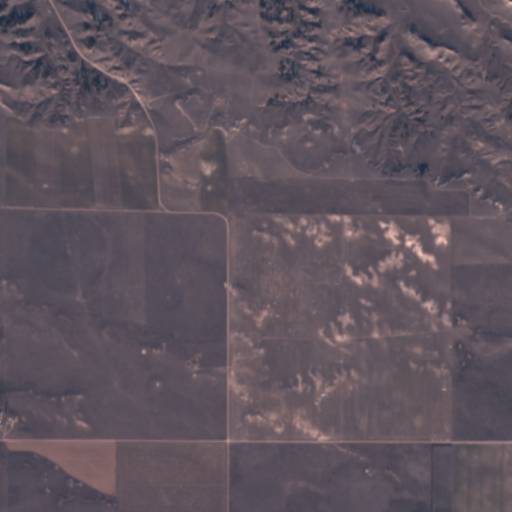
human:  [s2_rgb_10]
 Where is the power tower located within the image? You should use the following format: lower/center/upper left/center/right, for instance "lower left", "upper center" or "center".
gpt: The power tower is located in the upper of the image.
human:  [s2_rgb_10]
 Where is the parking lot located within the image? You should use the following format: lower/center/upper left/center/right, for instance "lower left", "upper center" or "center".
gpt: There is no parking lot in the image.